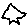
Label: star